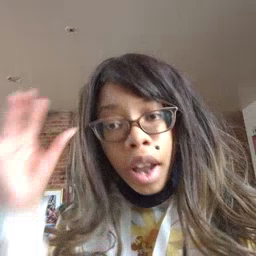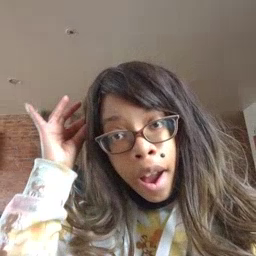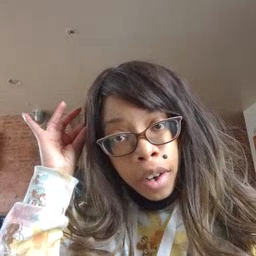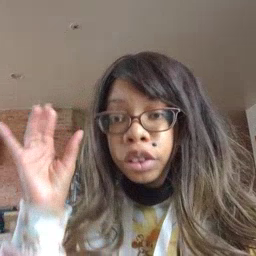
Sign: jeans